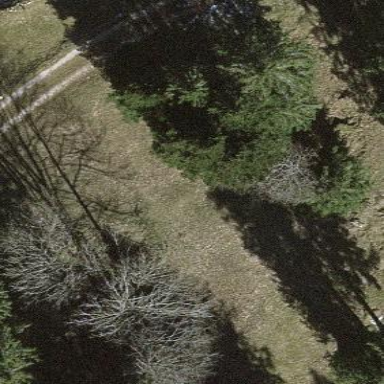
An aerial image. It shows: Forest dominated by needle-leaved trees.